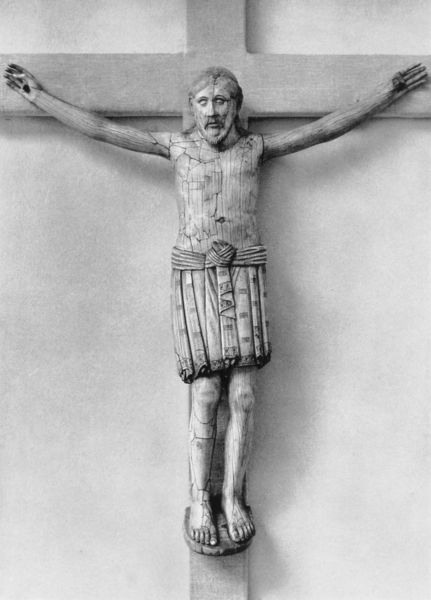
Titel: Kruzifix aus Elfenbein
Institution: Bamberg, Domschatz
Schlagwörter: fuß, weiß, grau, holz, schwarz, wand, arme, gesicht, sockel, hände, haare, füße, nabel, nägel, foto, lendentuch, glaube, kreuz, christus, jesus, kreuzigung, kruzifix, viernageltypus, vigo, sehr altes kreuz